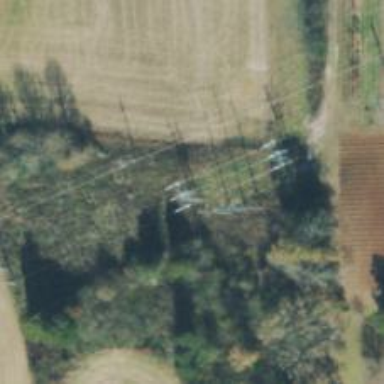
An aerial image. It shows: Power tower with switch.